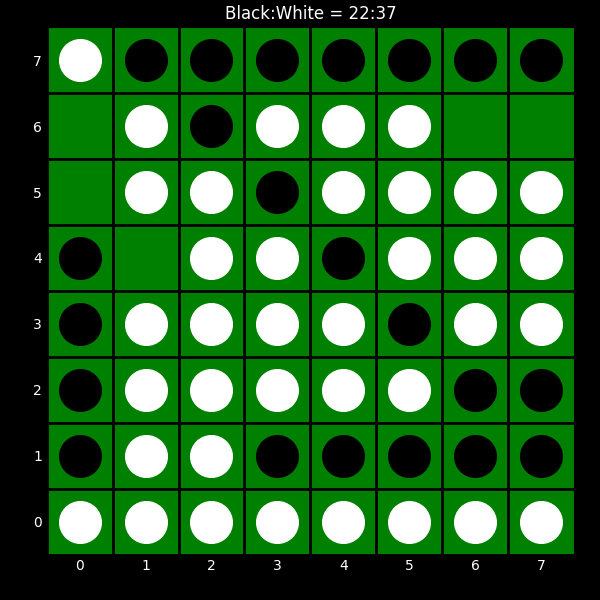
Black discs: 22
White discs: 37